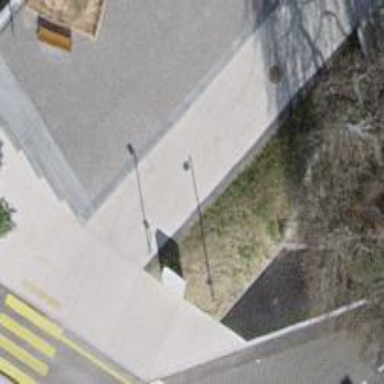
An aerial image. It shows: Concrete footway.